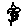
Label: flower